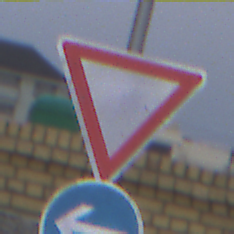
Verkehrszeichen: VorfahrtGewaehren
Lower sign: VorgeschriebeneFahrtrichtungHierLinks
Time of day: SunriseSunset
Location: Outdoor (Beach)
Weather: Overcast
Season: NotSpecified
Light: Natural